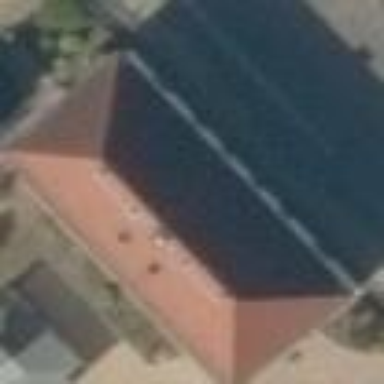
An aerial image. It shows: Building with hipped roof made of red roof tiles. The roof orientation is along the structure.